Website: bh-photo
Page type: billing-address
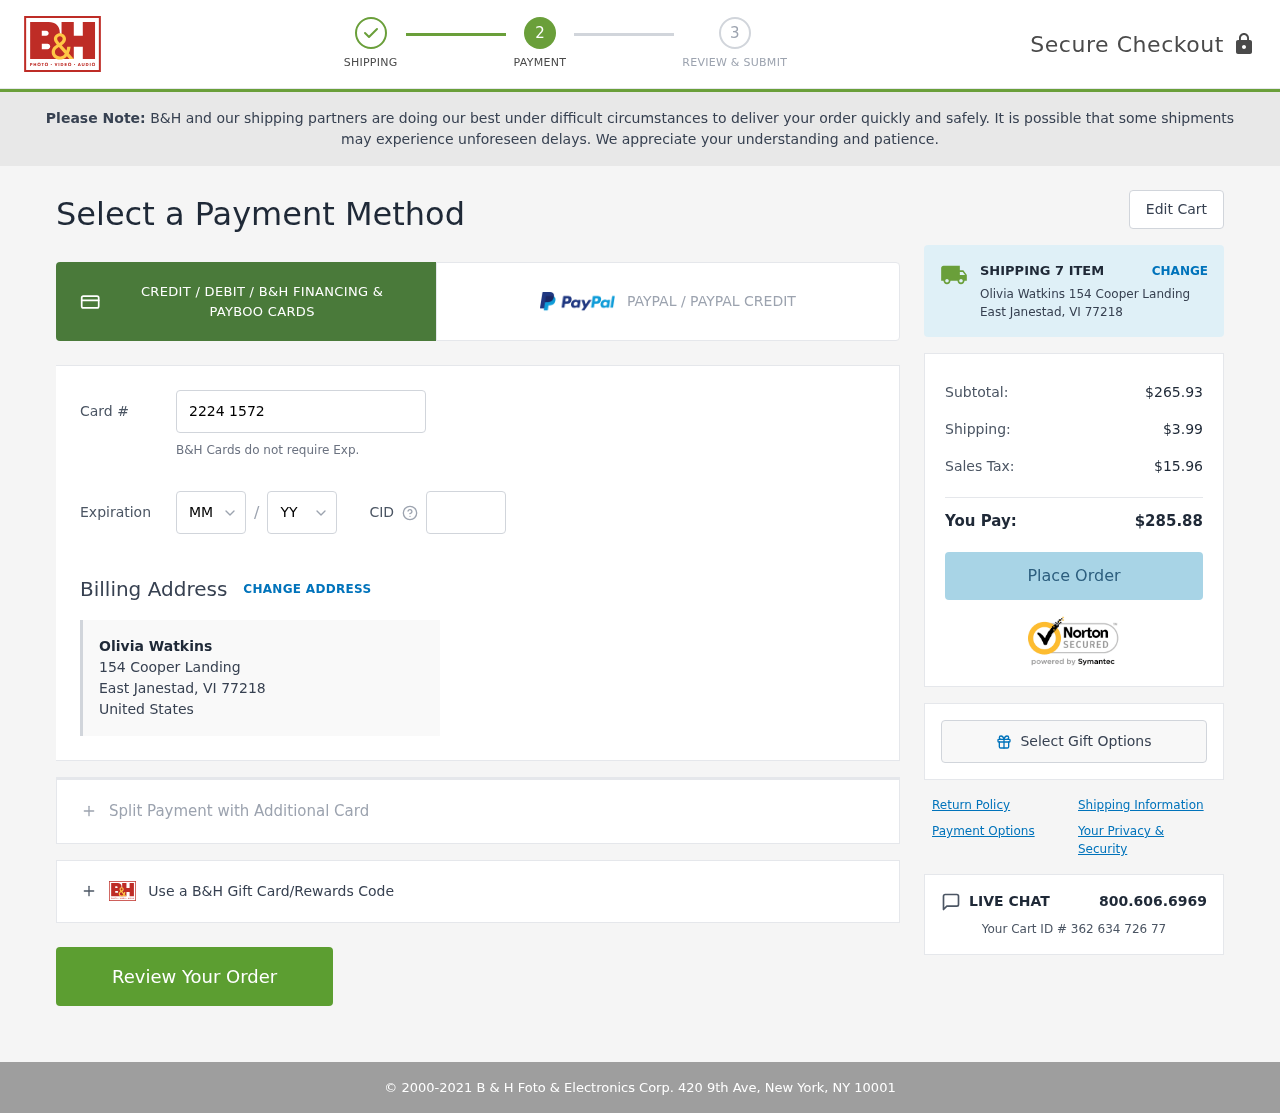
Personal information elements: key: PII_CARD_CVV
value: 751
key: PII_CARD_EXPIRY_MONTH
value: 01
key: PII_CARD_EXPIRY_YEAR
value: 27
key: PII_CARD_NUMBER
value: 2224 1572 1771 9883
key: PII_CITY
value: East Janestad
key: PII_COUNTRY
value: United States
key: PII_FULLNAME
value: Olivia Watkins
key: PII_POSTCODE
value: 77218
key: PII_STATE_ABBR
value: VI
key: PII_STREET
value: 154 Cooper Landing
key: PII_FULLNAME2
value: Olivia Watkins
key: PII_STREET2
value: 154 Cooper Landing
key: PII_CITY_STATE_ZIP2
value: East Janestad, VI
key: PII_POSTCODE2
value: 77218
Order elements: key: ORDER_NUM_ITEMS
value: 7
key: ORDER_SUBTOTAL
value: $265.93
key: ORDER_SHIPPING_COST
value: $3.99
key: ORDER_TAX
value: $15.96
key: ORDER_TOTAL
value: $285.88
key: ORDER_ID
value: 362 634 726 77